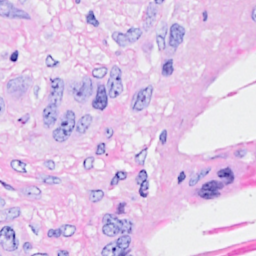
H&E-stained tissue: Breast